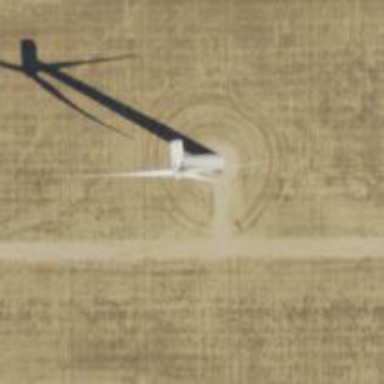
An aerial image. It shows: Wind turbine generator that utilizes wind as its source for generating electricity. It is of the horizontal axis type.